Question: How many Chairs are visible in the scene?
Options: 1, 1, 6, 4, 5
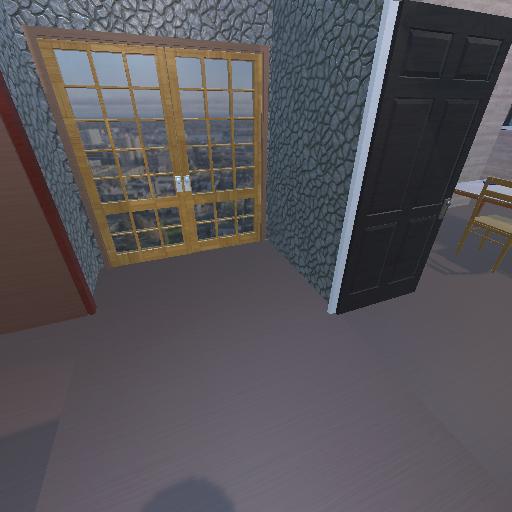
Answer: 1